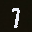
Label: 7